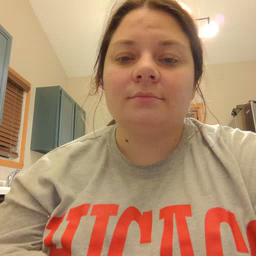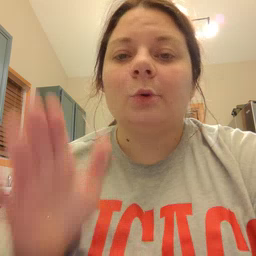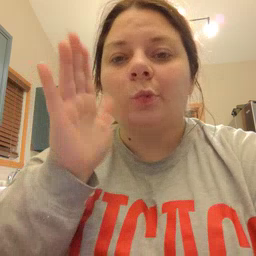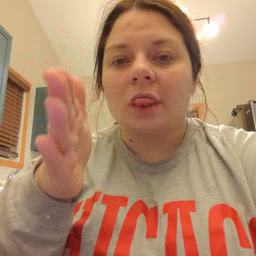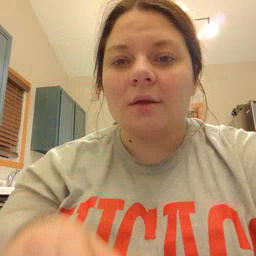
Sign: will